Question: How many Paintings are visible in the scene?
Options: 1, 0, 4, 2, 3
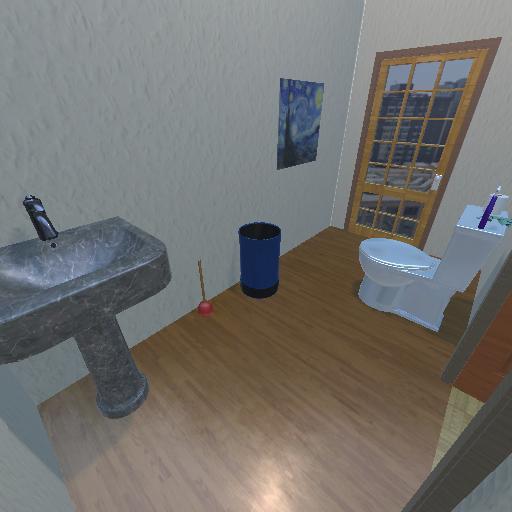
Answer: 1